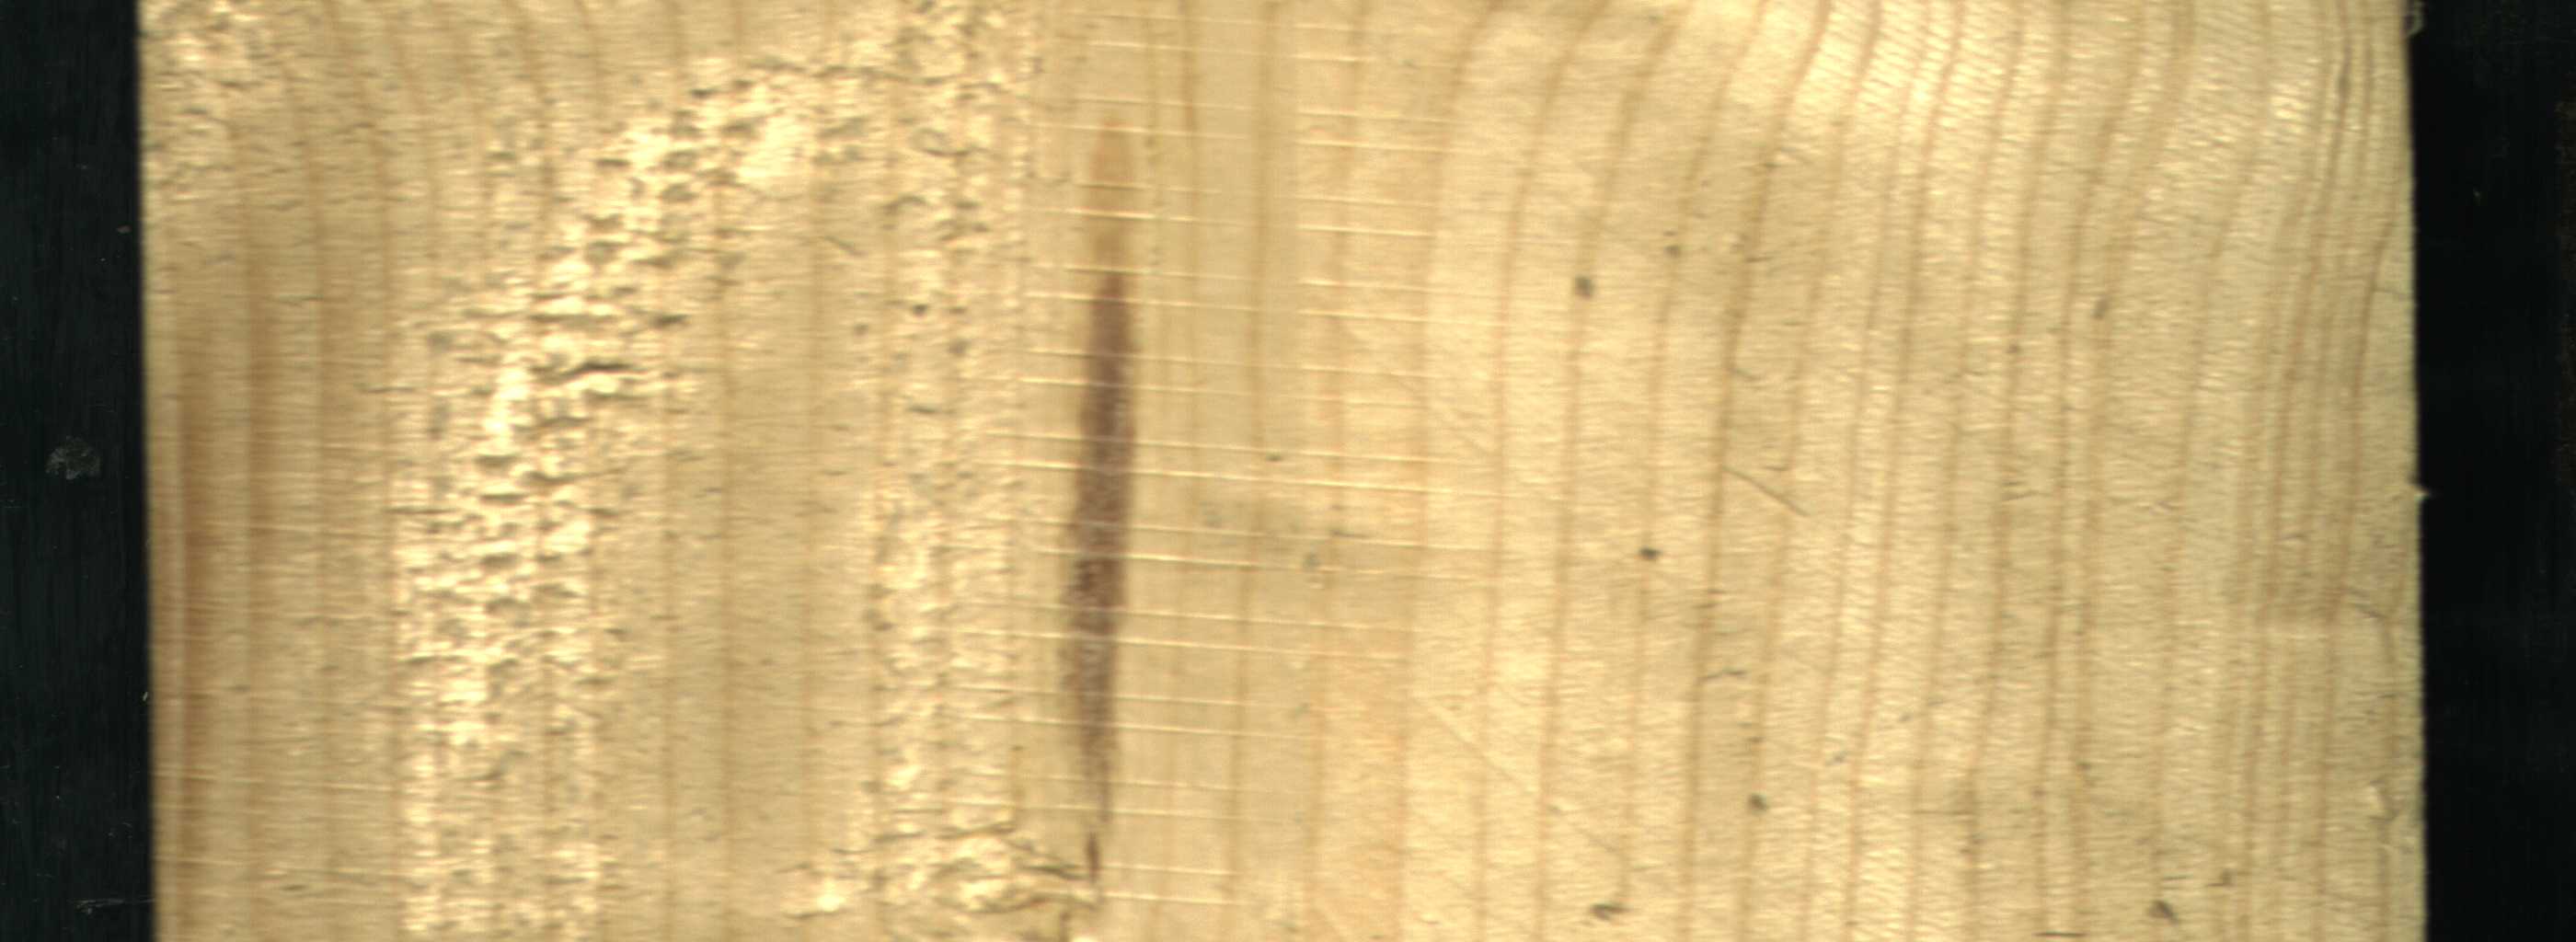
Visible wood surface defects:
Marrow